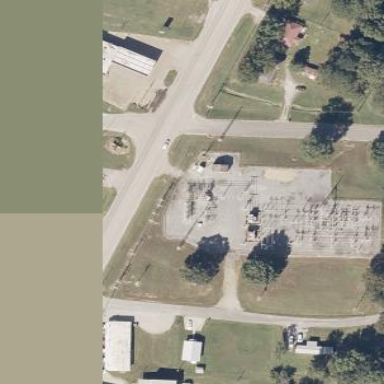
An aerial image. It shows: Outdoor power substation surrounded by fence. The substation operates at the distribution level.